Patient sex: M
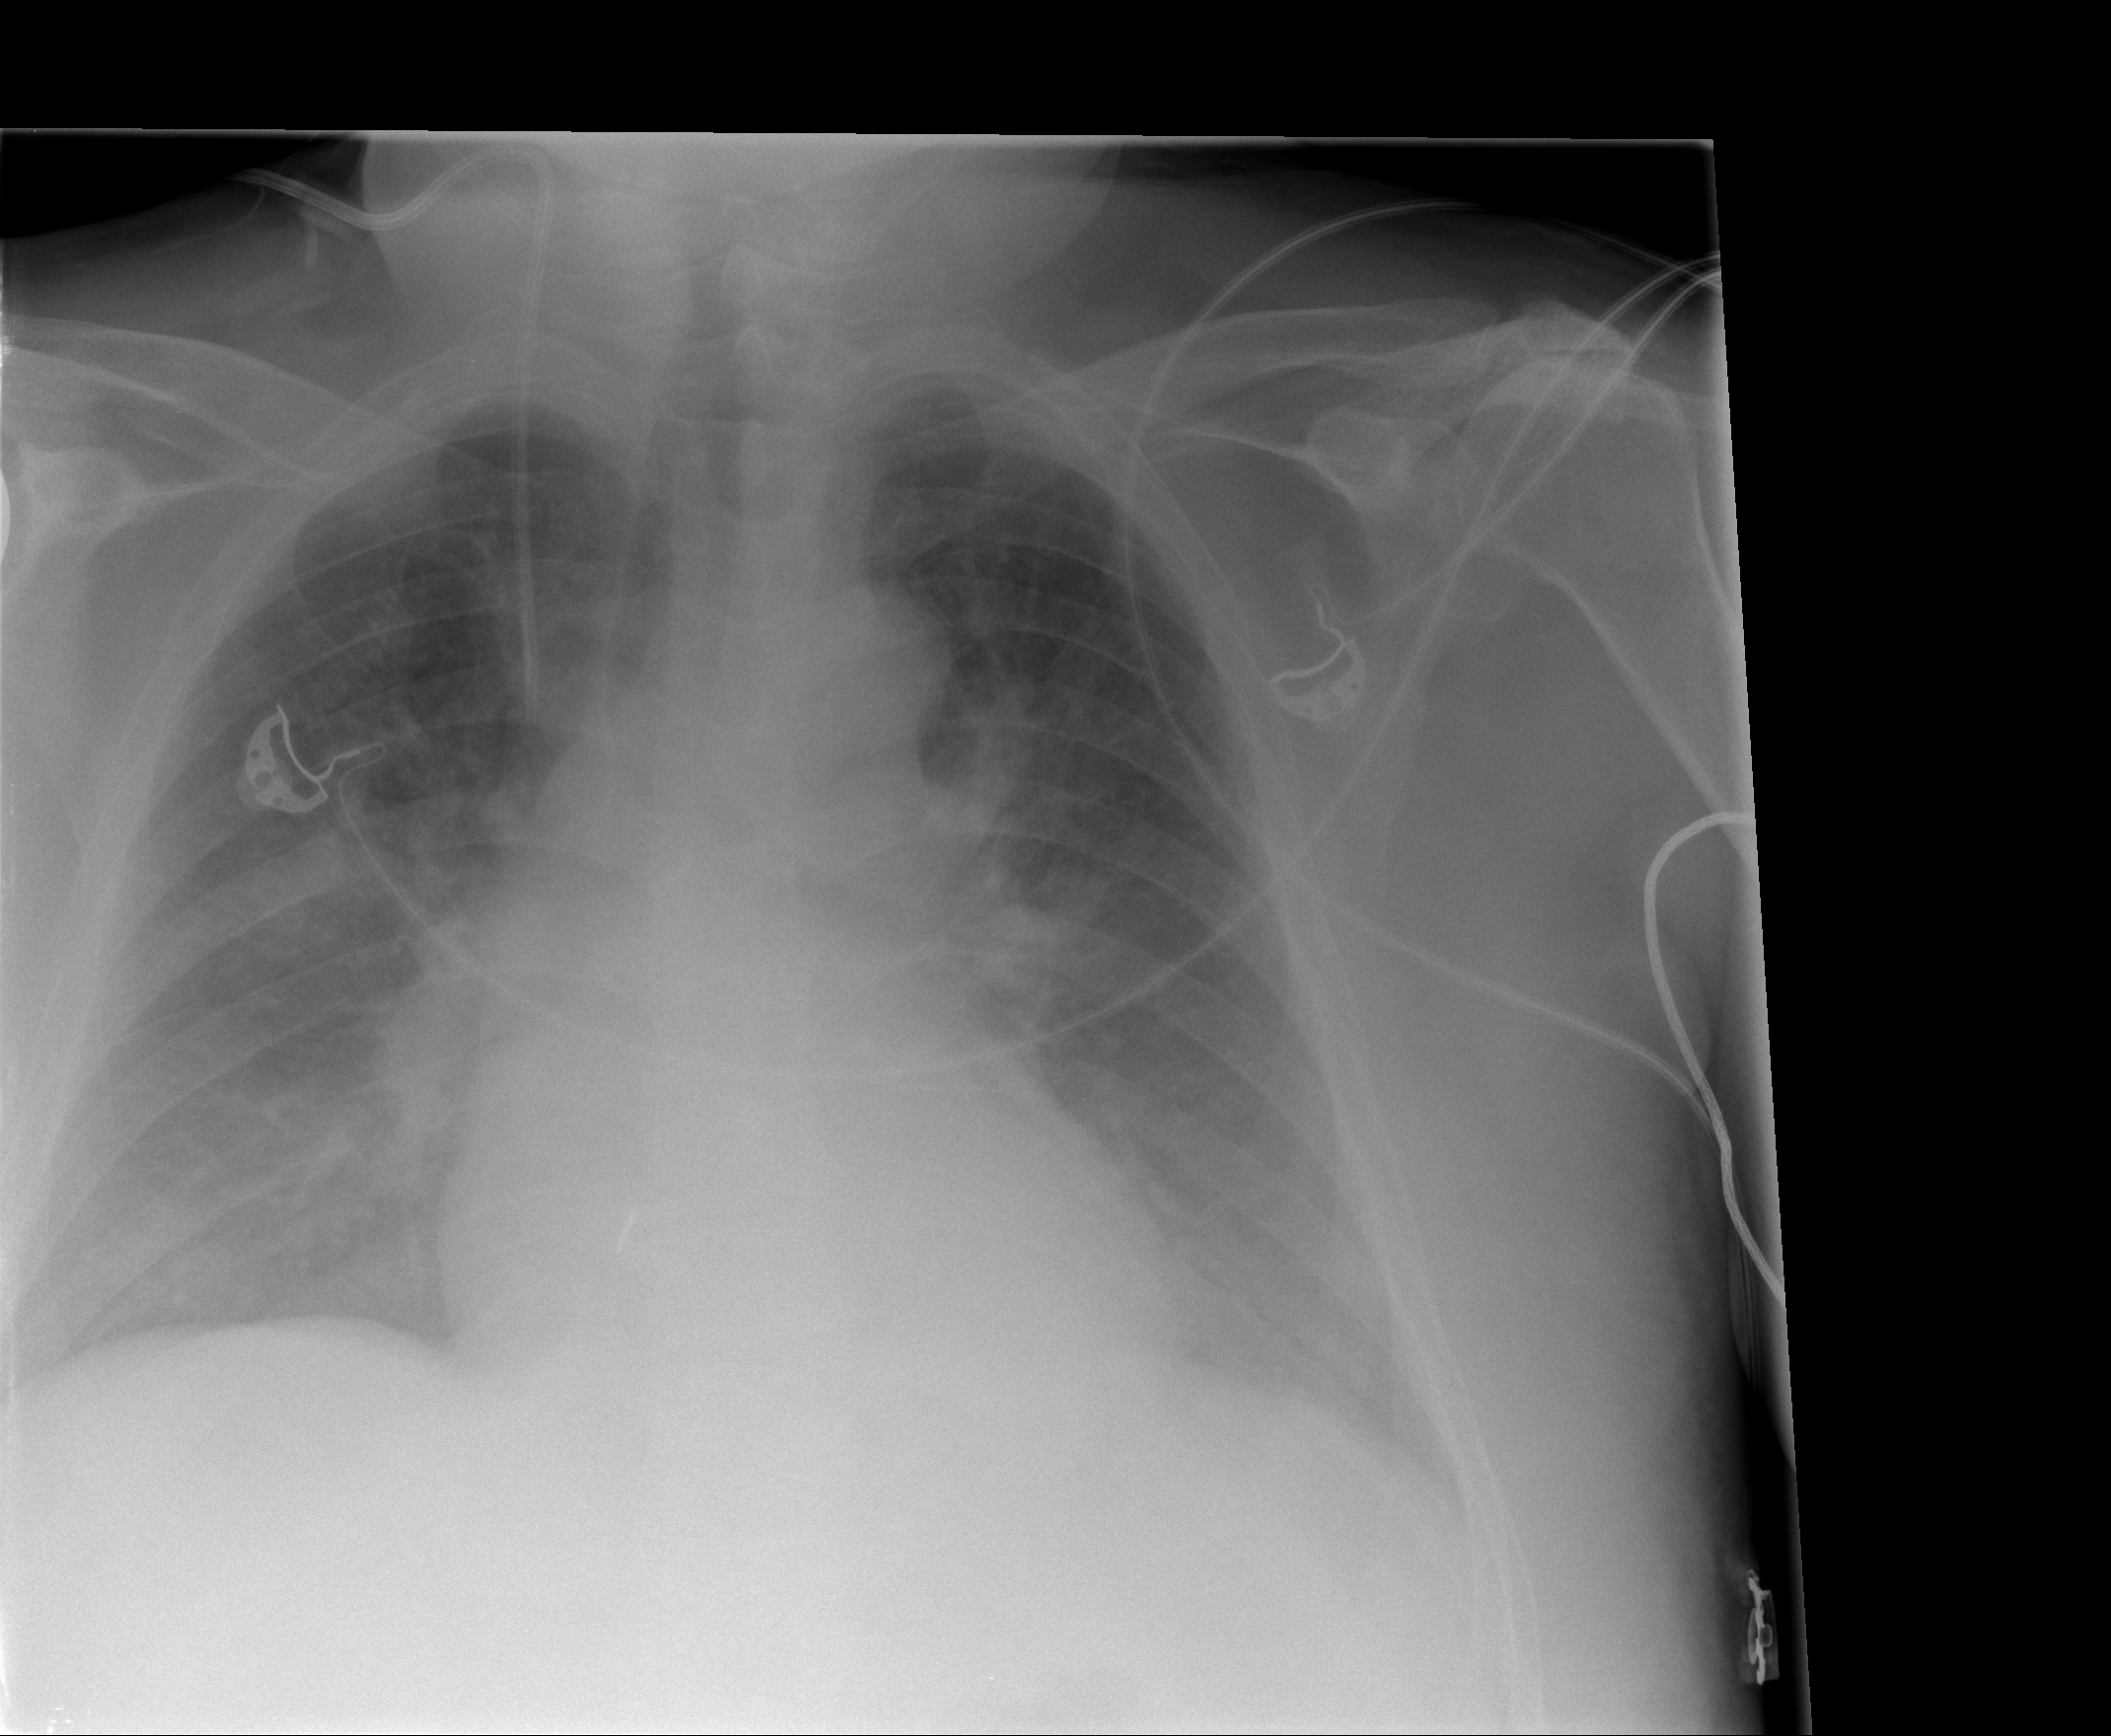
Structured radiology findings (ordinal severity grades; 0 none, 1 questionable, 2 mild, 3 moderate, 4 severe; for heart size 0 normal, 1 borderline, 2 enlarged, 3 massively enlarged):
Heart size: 0
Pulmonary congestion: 2
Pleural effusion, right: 2
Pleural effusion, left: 2
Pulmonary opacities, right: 1
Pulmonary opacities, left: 1
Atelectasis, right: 0
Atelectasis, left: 0